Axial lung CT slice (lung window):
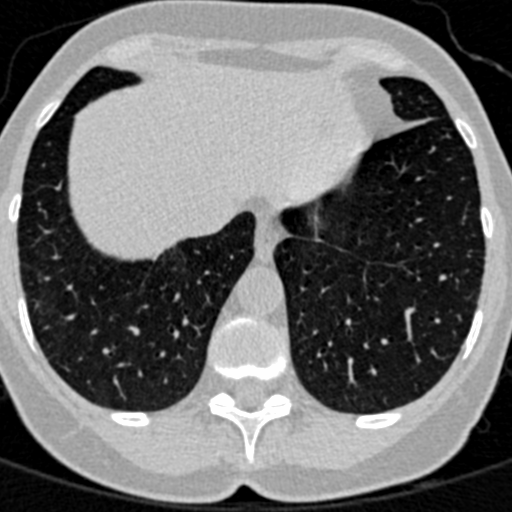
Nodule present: no